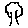
Label: tree